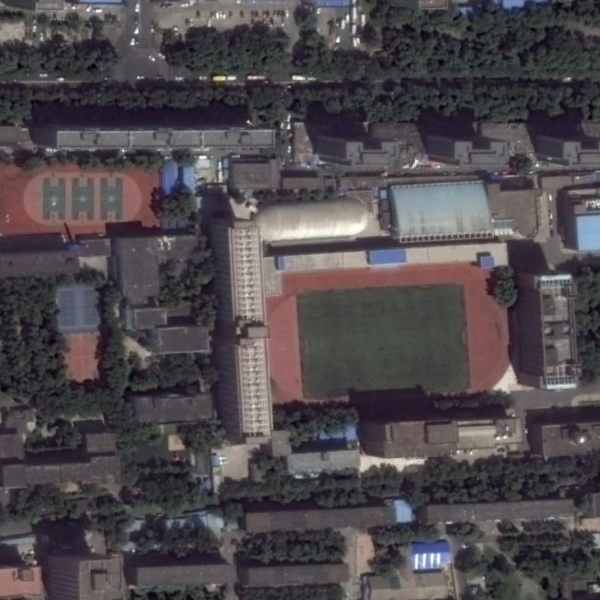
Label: School